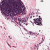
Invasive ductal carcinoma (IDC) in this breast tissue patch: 0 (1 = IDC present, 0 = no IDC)